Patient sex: F
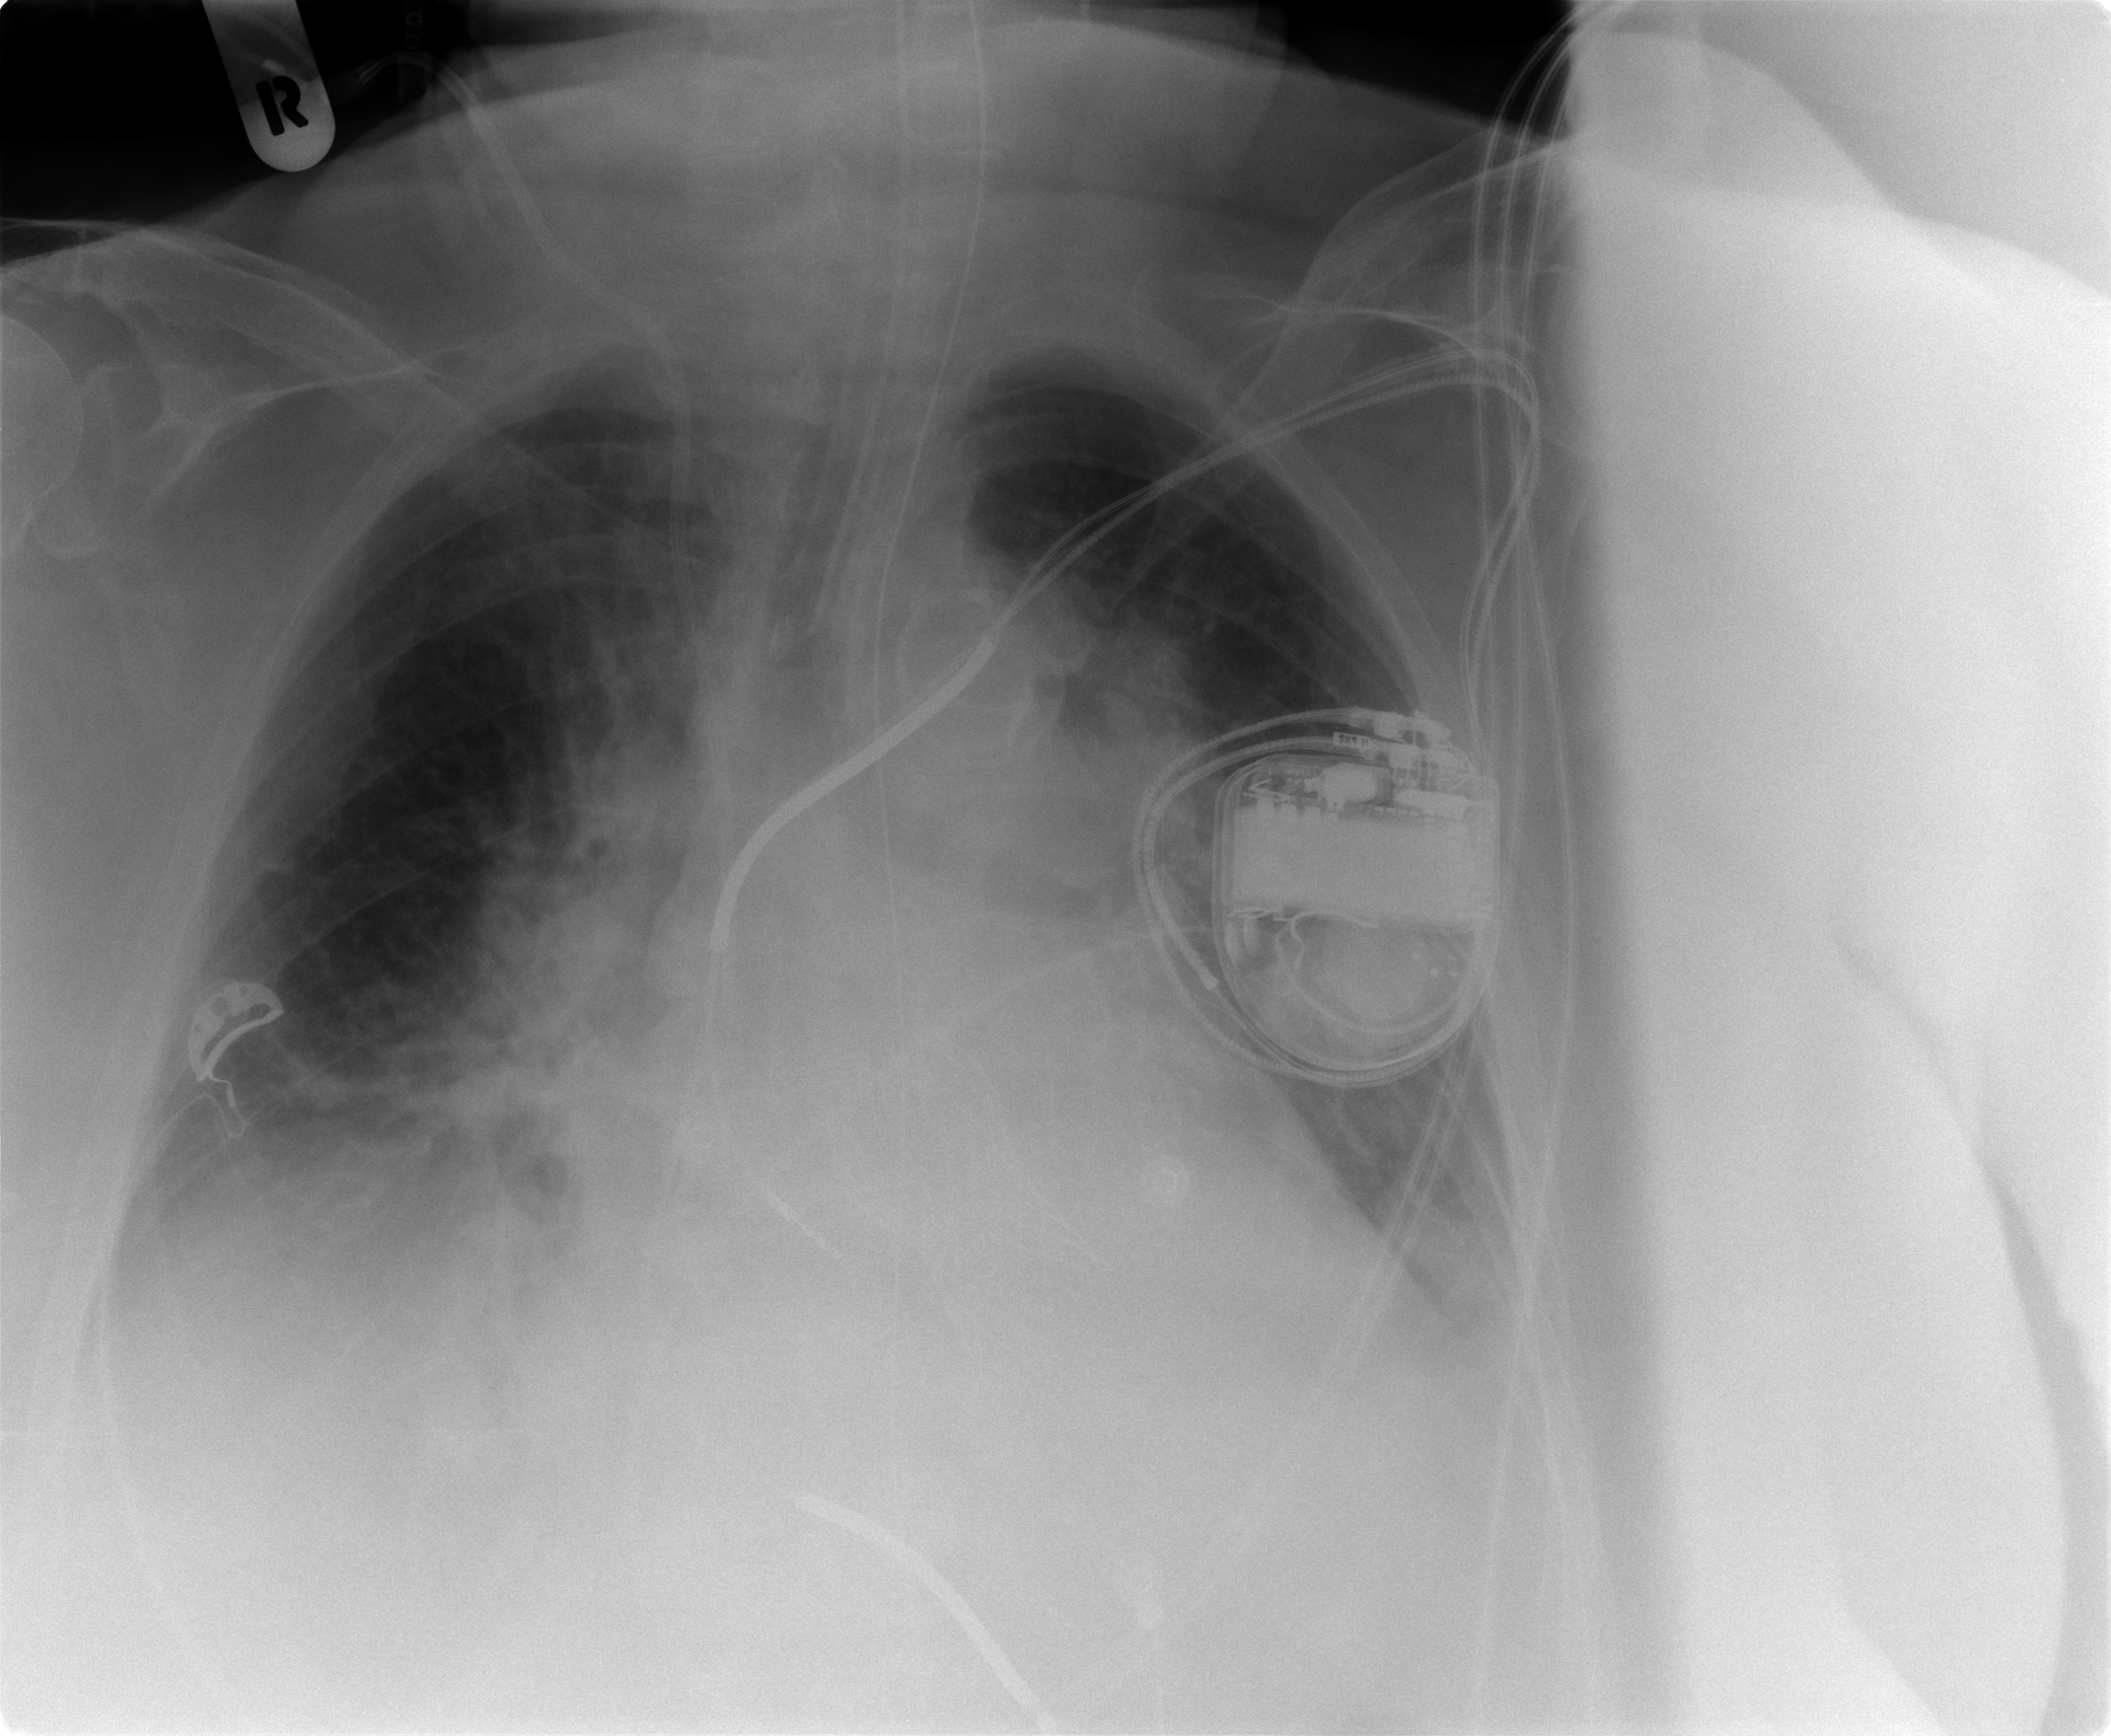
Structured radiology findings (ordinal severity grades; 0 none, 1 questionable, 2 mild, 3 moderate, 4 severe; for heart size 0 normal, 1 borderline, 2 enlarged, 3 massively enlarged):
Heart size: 2
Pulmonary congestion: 2
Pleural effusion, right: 1
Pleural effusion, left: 2
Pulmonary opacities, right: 2
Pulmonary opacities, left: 0
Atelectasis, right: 2
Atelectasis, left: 2